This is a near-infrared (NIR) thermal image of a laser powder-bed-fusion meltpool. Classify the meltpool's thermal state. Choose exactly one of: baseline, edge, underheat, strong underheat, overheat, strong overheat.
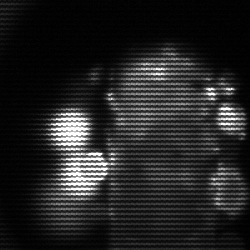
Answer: strong underheat